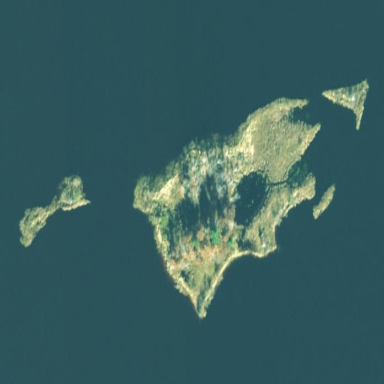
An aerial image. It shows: Island.